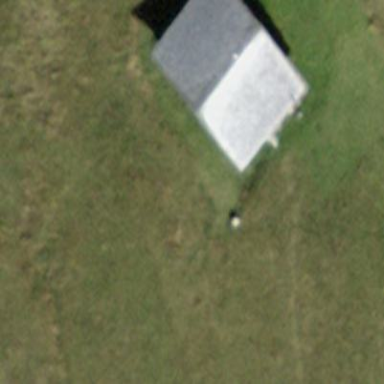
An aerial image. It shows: Cabin is depicted in the image.